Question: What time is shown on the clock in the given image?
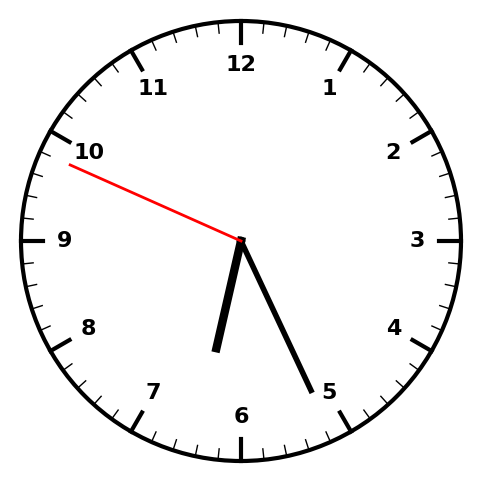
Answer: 06:25:49